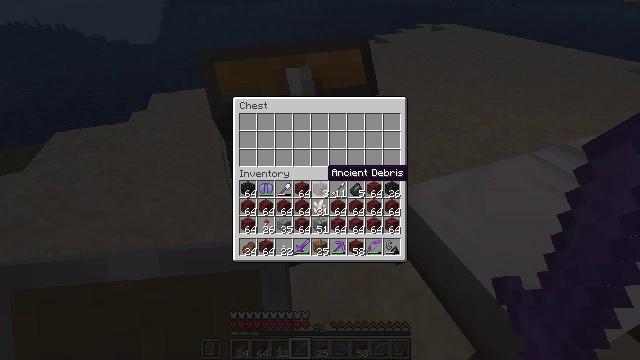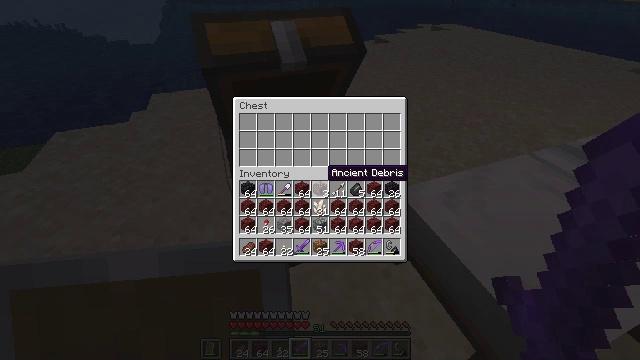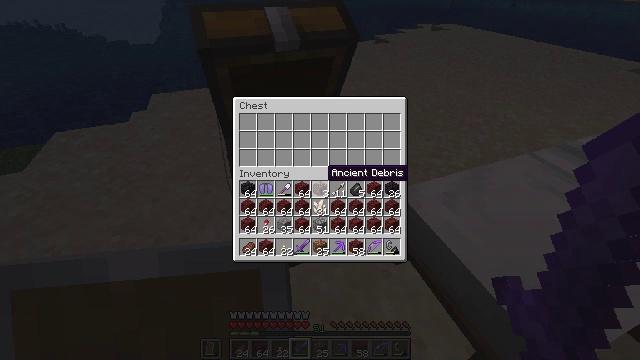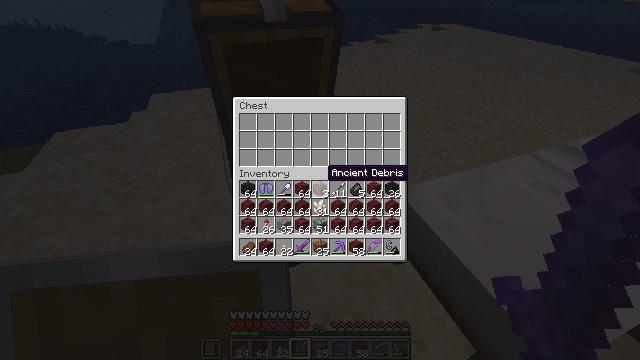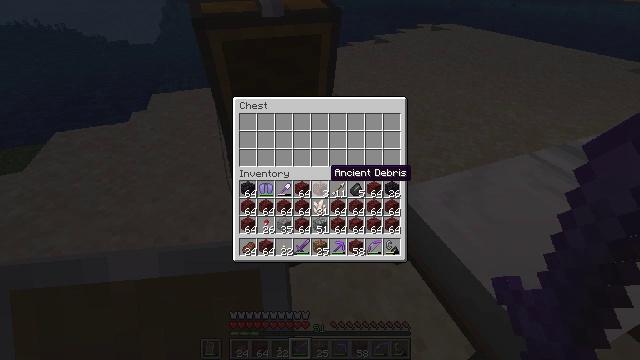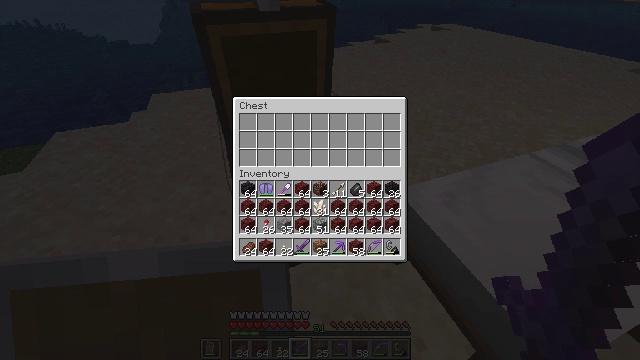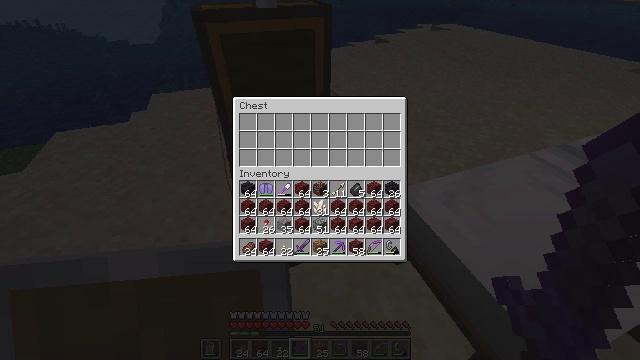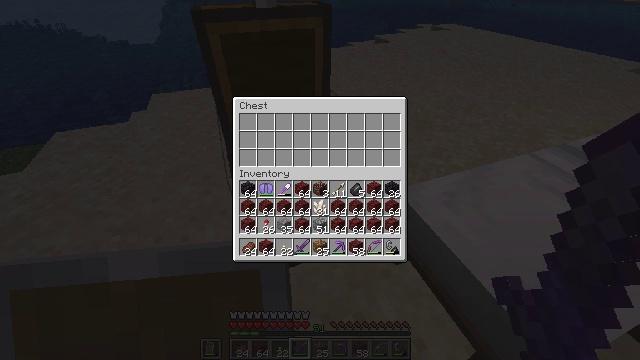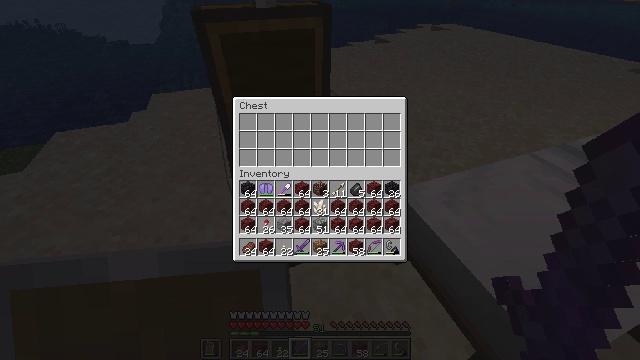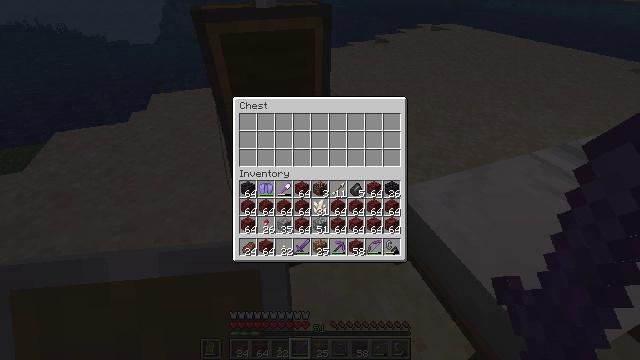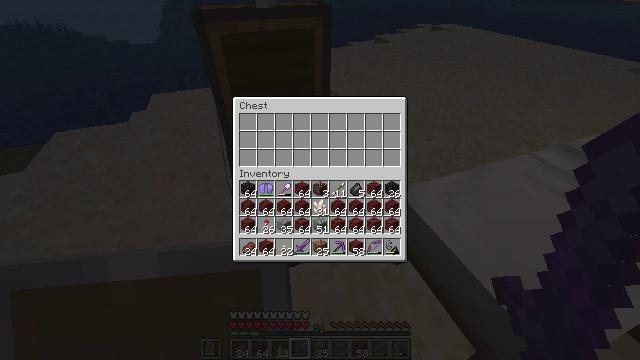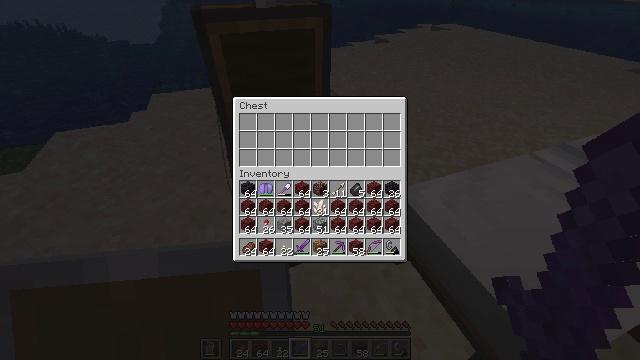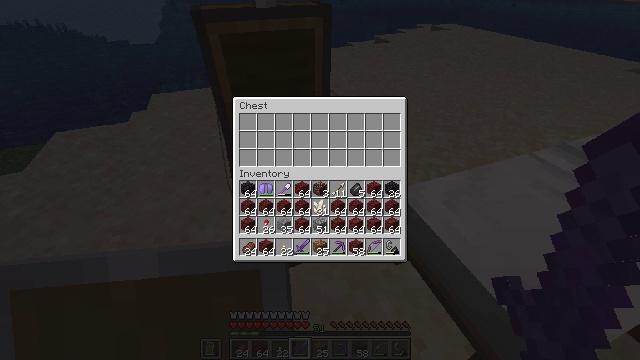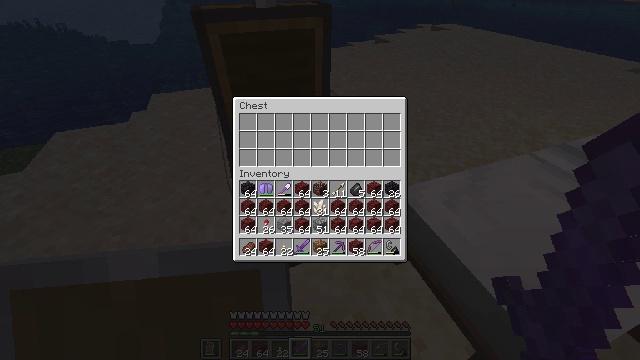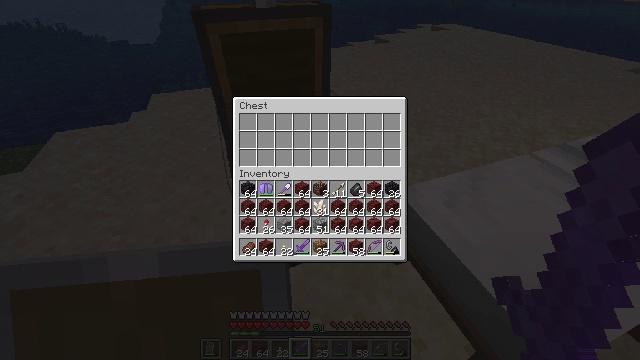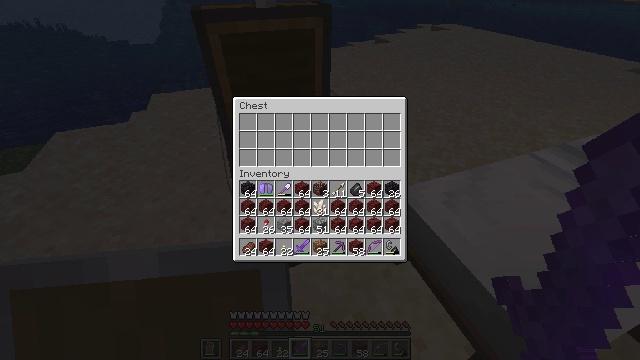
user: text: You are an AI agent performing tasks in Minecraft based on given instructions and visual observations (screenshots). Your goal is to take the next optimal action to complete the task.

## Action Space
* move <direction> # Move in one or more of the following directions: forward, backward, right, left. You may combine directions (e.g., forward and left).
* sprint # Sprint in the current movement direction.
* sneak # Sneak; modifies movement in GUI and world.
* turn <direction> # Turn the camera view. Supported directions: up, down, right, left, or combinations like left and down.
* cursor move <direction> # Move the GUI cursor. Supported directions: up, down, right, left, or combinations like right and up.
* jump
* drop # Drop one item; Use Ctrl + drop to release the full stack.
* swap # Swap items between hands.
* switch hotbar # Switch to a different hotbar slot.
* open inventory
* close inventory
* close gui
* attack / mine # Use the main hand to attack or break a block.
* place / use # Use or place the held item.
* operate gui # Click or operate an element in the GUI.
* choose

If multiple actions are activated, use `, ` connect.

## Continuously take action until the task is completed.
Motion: motion action
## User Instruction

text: Combat the zombie.
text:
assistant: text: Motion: no_op
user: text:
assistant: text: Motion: no_op
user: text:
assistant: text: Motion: no_op
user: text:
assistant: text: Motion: no_op
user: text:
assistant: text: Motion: turn right and up
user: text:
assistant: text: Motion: turn right
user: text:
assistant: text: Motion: turn right
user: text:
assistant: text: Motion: sneak
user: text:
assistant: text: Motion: sneak
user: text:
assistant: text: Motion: sneak
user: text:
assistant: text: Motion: sneak
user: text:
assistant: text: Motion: sneak, turn left
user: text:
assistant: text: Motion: sneak
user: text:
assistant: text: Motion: sneak
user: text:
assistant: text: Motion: sneak
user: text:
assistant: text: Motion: sneak
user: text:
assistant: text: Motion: sneak
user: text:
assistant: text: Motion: sneak
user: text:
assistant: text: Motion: sneak
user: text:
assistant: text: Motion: sneak
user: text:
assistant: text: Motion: sneak
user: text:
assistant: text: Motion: sneak
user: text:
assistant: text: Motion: sneak
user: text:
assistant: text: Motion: sneak
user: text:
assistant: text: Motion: sneak, turn down
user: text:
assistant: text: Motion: sneak, turn left and down
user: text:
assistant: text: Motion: sneak
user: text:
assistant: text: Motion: sneak
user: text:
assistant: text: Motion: sneak
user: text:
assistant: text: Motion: sneak